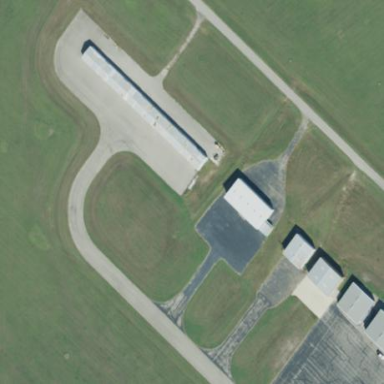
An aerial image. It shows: Apron at the airport.